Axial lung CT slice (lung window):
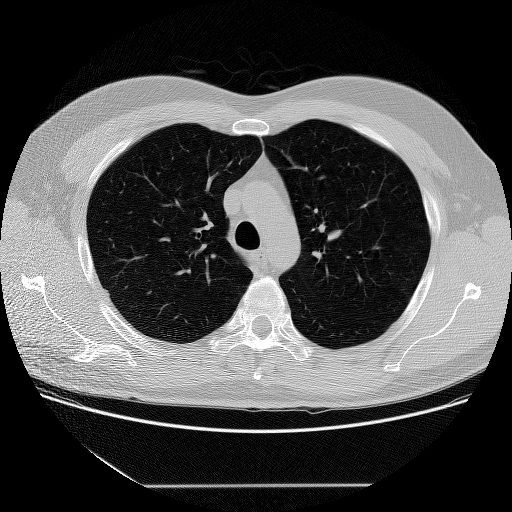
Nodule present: no